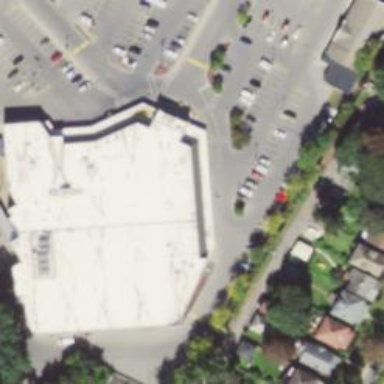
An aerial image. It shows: Supermarket located in building.